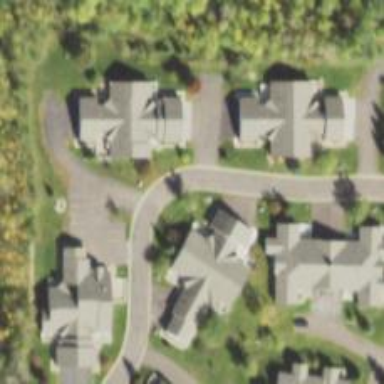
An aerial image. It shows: Living street.